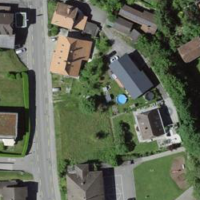
EUNIS habitat code: 54
Species observed at this site:
Hedera helix